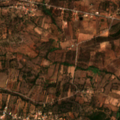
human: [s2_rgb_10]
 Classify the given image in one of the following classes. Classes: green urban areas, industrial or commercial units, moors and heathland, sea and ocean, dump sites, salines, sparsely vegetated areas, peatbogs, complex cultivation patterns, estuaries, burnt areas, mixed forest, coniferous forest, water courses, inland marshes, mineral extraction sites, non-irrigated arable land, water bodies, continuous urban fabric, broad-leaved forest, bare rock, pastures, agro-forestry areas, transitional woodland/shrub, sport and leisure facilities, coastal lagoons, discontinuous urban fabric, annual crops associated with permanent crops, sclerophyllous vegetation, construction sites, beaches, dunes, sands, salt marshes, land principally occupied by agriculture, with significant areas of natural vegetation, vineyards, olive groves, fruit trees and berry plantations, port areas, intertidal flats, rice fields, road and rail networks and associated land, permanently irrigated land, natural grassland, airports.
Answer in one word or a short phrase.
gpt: annual crops associated with permanent crops, land principally occupied by agriculture, with significant areas of natural vegetation, sclerophyllous vegetation